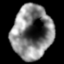
Tissue: lung
Cell type: Epithelial cells
Senescence score: 0.1126
Nuclear area (px): 1991
Mean DAPI intensity: 136.096